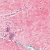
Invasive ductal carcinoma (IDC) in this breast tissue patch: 0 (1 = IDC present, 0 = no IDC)